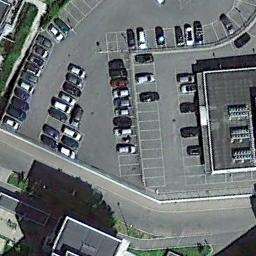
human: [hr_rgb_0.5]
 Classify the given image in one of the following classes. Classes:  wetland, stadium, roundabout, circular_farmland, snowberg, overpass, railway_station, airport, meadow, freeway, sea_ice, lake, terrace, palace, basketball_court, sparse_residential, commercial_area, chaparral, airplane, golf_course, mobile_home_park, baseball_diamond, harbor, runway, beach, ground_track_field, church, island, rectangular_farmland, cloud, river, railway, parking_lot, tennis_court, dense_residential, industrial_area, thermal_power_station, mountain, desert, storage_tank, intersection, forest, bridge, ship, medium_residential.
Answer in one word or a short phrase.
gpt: parking_lot